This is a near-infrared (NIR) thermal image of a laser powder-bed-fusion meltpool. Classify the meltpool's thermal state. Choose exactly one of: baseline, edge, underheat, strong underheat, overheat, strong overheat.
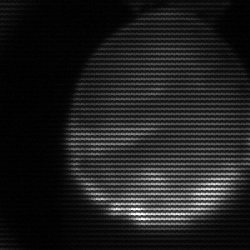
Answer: edge